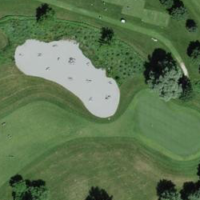
EUNIS habitat code: 53
Species observed at this site:
Lamium purpureum